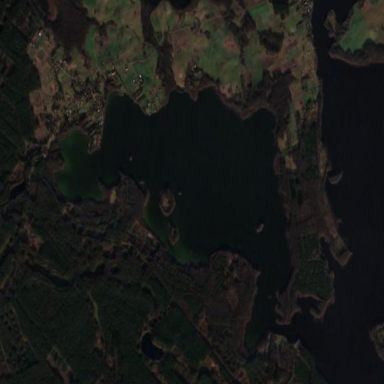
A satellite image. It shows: The outer border of the lake.